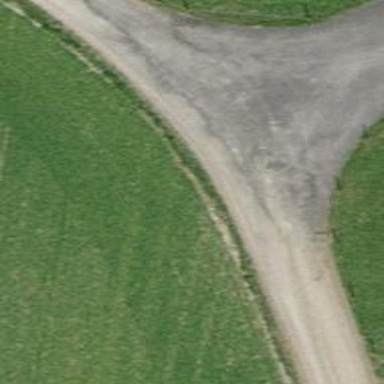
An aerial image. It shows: Gravel track with grade3 tracktype.